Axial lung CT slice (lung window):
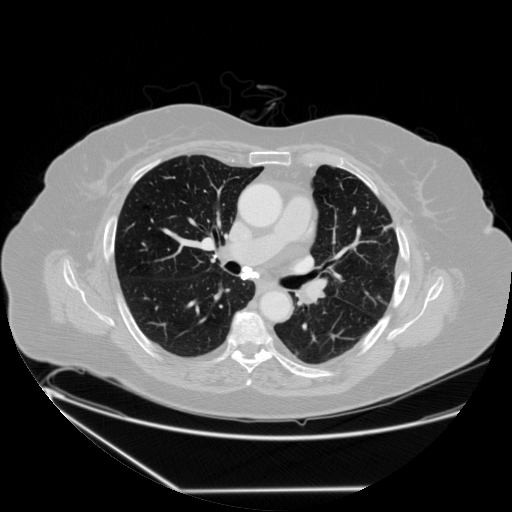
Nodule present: no